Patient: sex M, age 60
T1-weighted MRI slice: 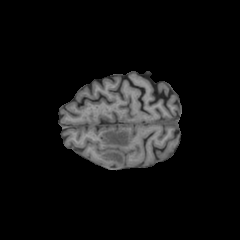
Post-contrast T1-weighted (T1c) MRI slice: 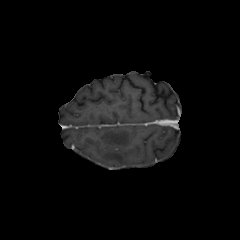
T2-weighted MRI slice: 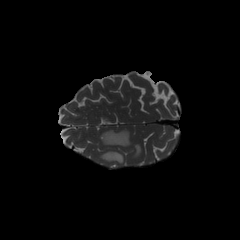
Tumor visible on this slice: yes
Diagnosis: Glioblastoma, IDH-wildtype
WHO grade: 4